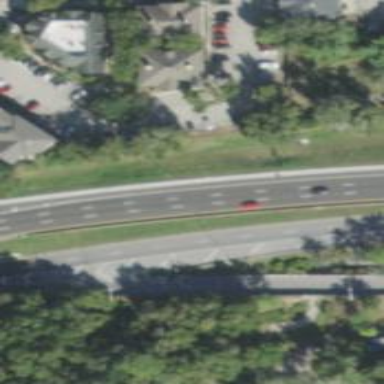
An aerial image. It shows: Asphalt road classified as primary highway with expressway characteristics.